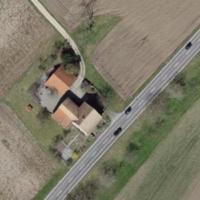
EUNIS habitat code: 25
Species observed at this site:
Tussilago farfara